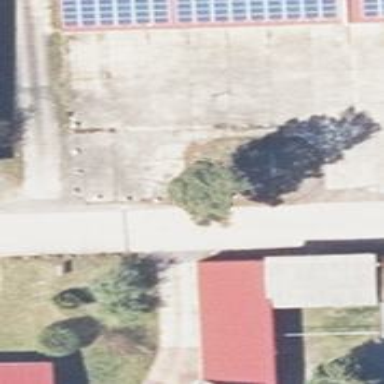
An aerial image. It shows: Service road with surface made of concrete plates.